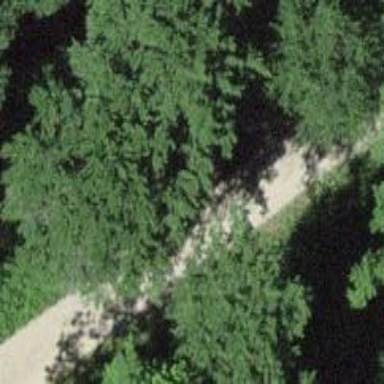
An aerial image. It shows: Track with fine gravel surface of grade2.